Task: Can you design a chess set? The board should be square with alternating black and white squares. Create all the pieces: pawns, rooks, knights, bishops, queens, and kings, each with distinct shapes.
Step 2837:
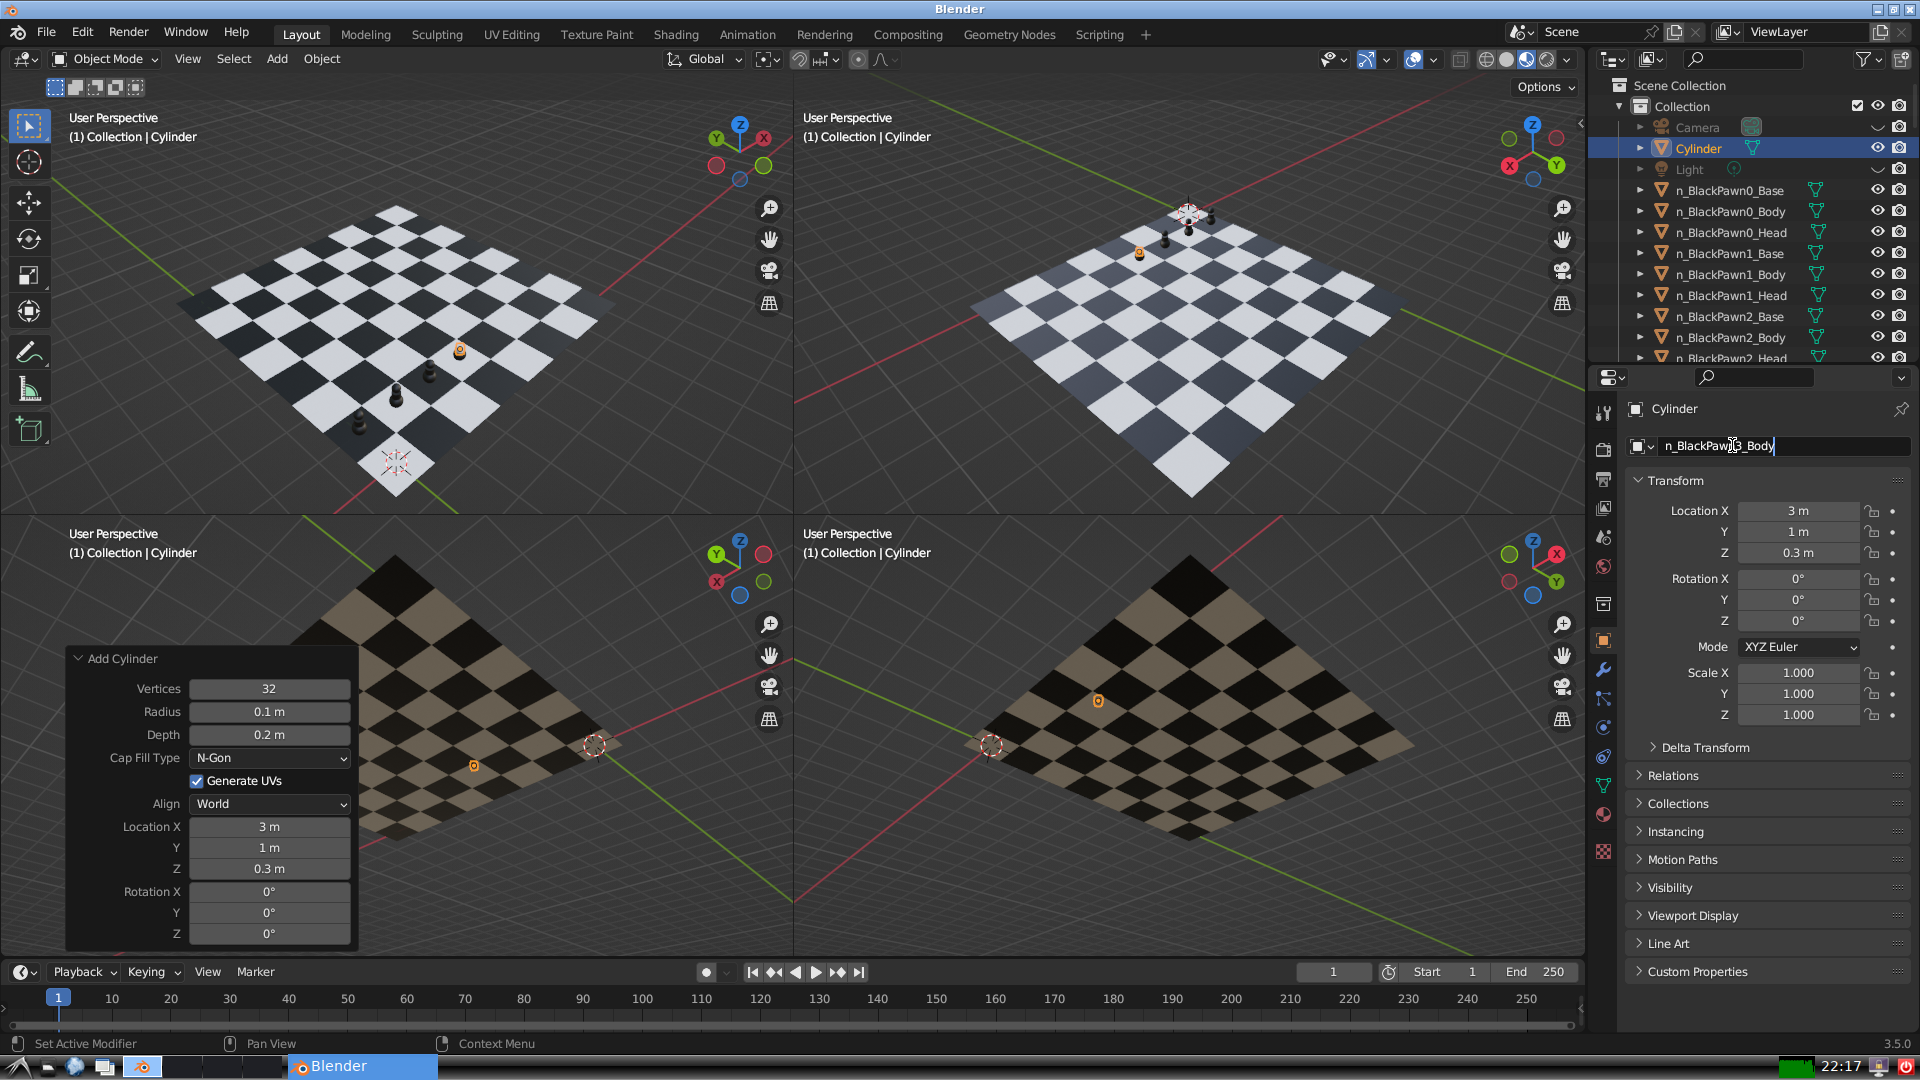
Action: {"key_press": ['Return']}